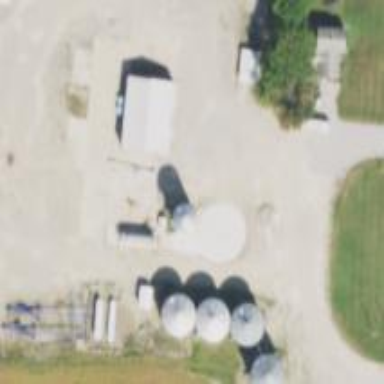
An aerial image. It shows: Silo.